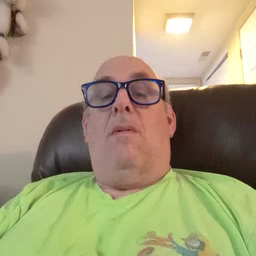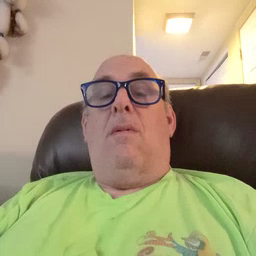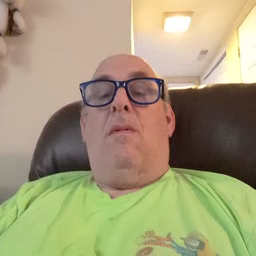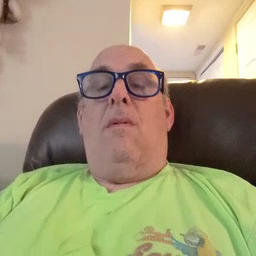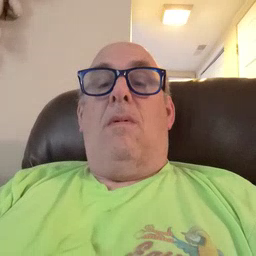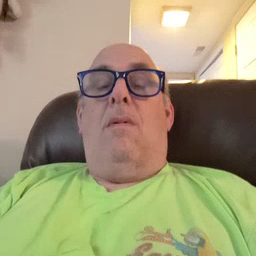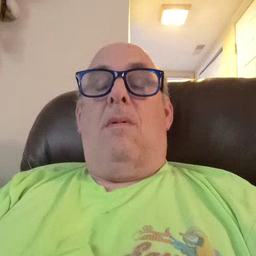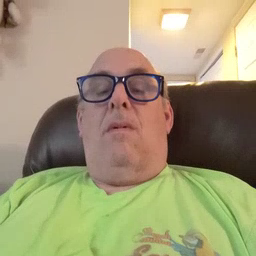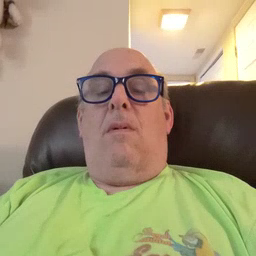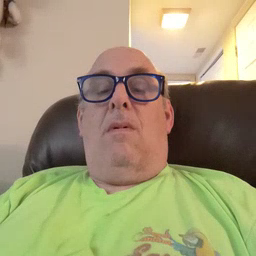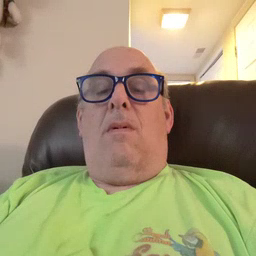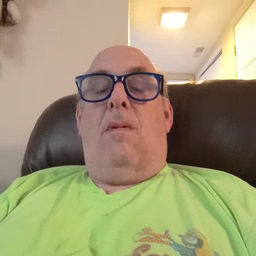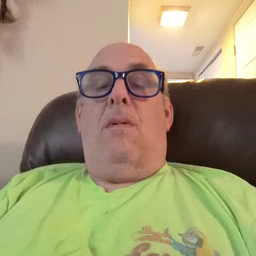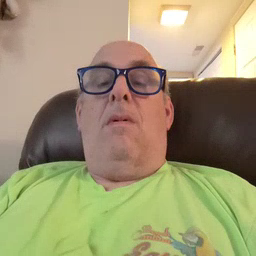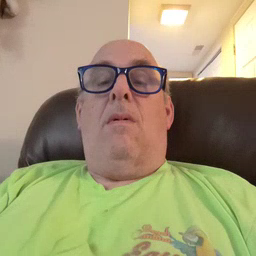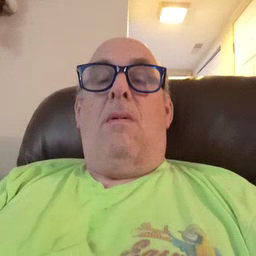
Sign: mad